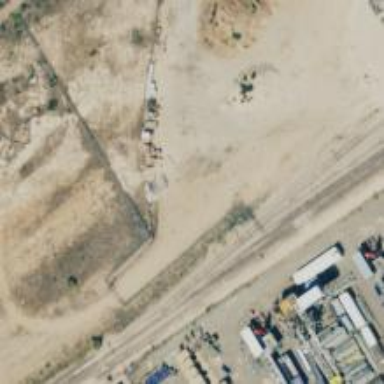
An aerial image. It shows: Railway yard in service.